Question: How can I create a floating window in Android Honeycomb like the one of Calculator or notepad application?
I've tested with
> android:theme="@android:style/Theme.Dialog"
and I get a centered transparent activity but the problem is that it isn't movable and hasn't close button.

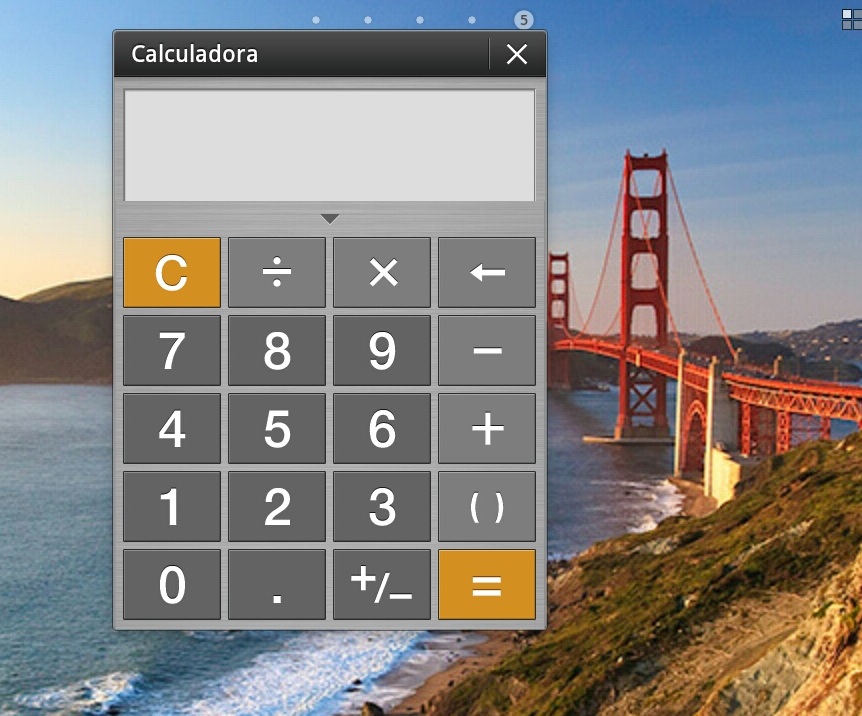
Answer: That calculator you show isn't a part of Android. Also, Android windows don't have close buttons like that. I don't know what you are looking at, but it isn't standard Android in any way shape or form.